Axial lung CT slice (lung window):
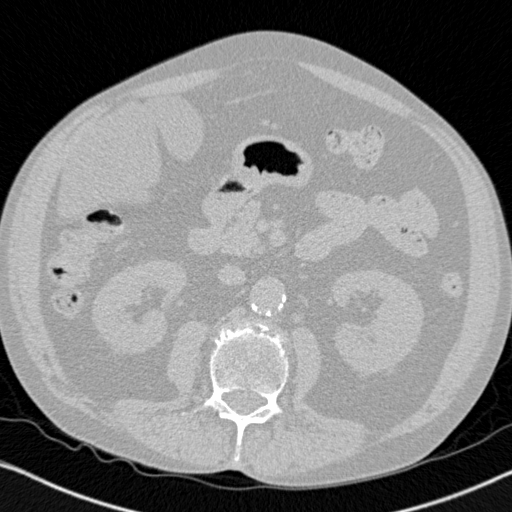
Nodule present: no